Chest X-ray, PA view. Patient: 39 years old, sex M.
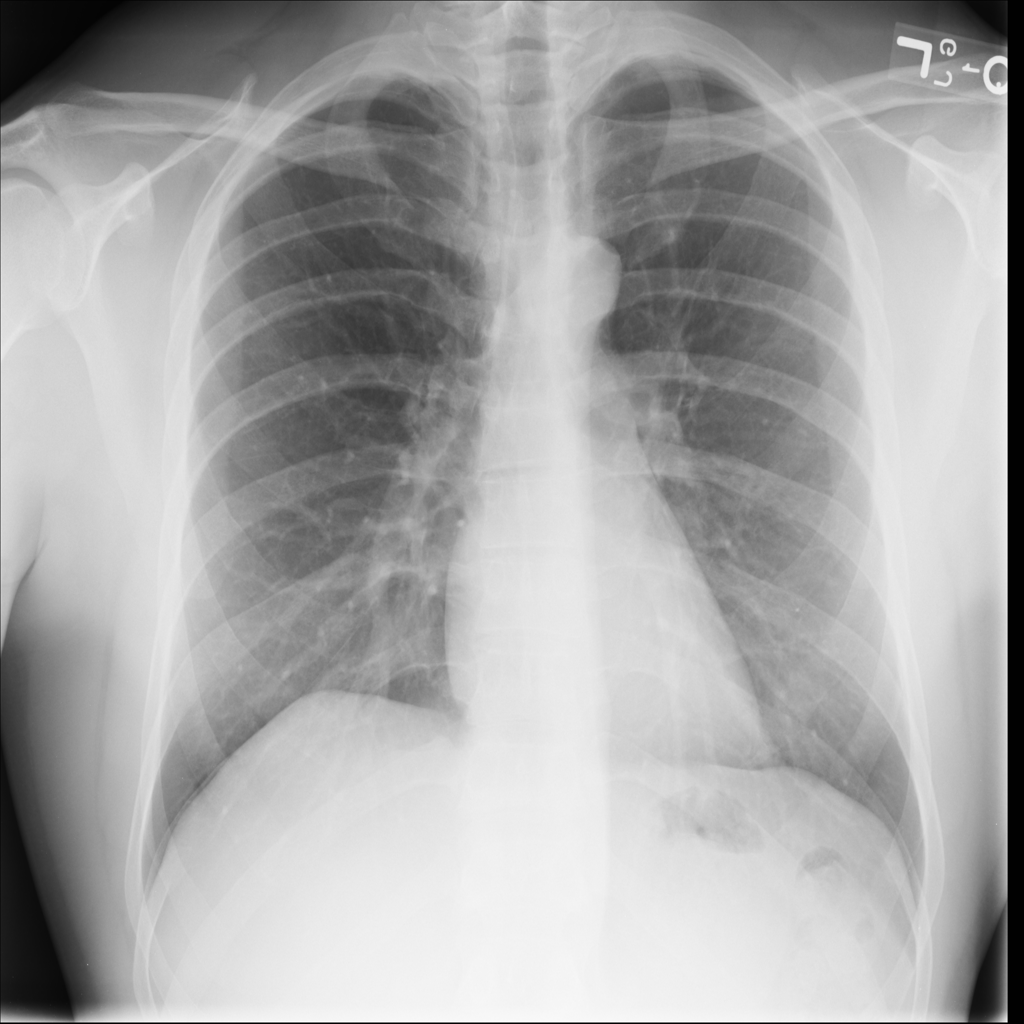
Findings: No Finding